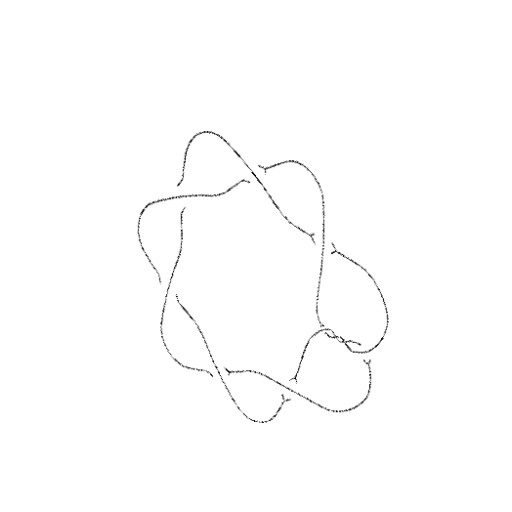
Crossing number: 10